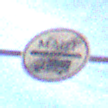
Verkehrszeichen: EndeMautpflicht
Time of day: MorningAfternoon
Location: Outdoor (RoadRail)
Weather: PartlyCloudy
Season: NotSpecified
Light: Natural